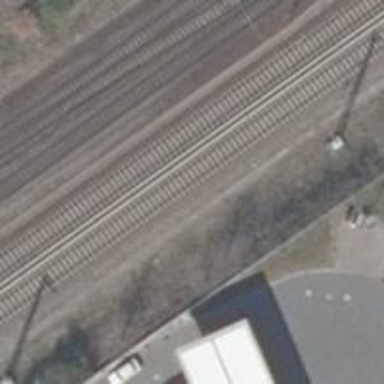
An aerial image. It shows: Railway milestone.